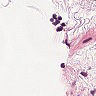
Metastatic tissue present: no